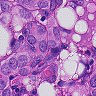
Metastatic tissue present: yes